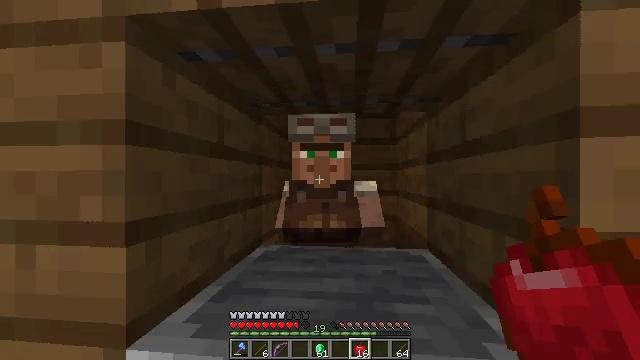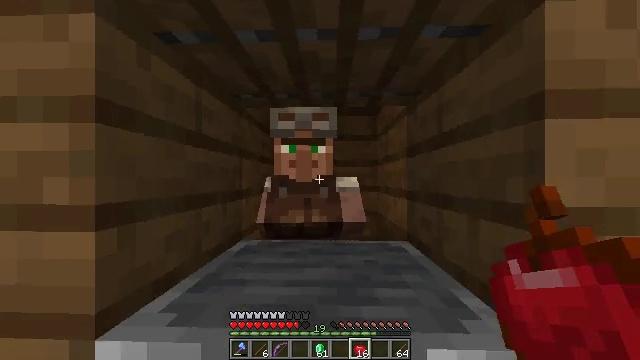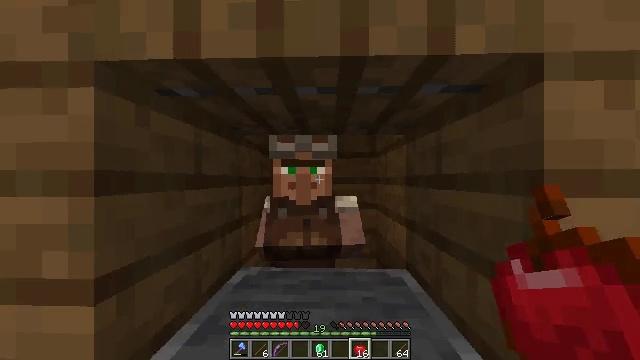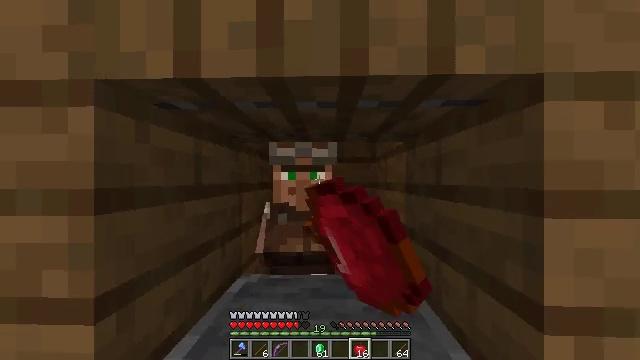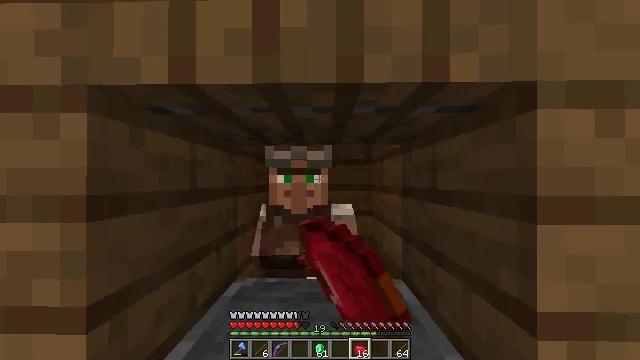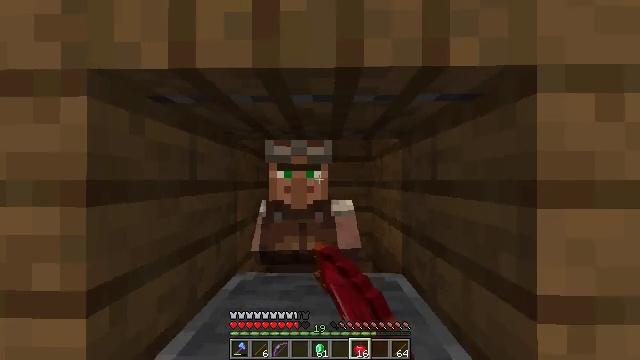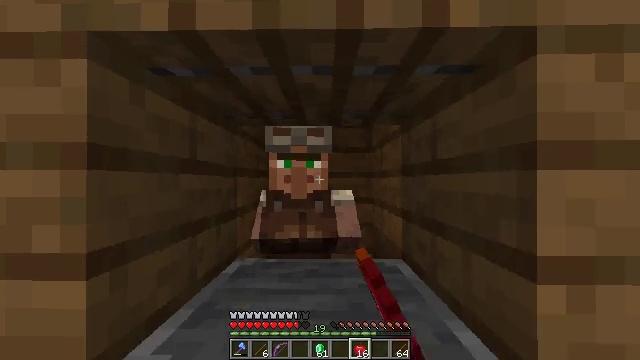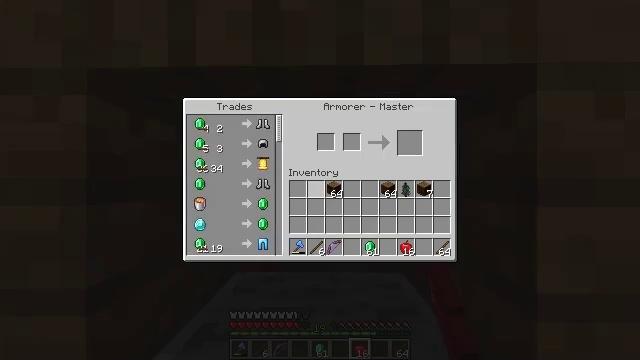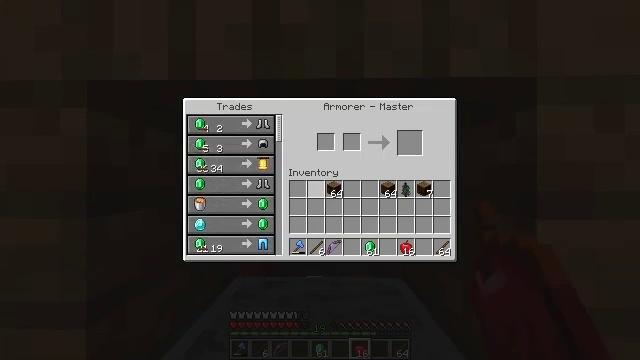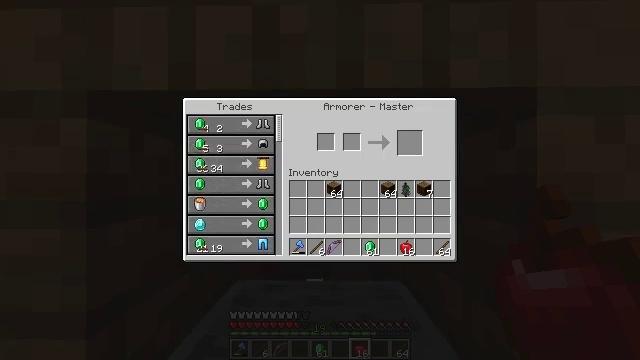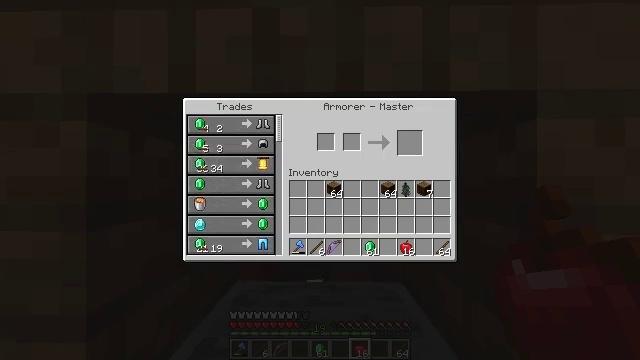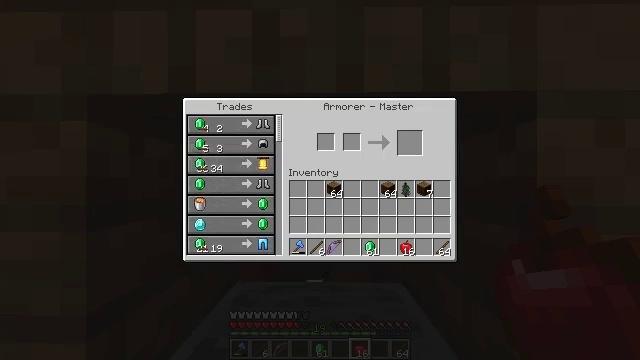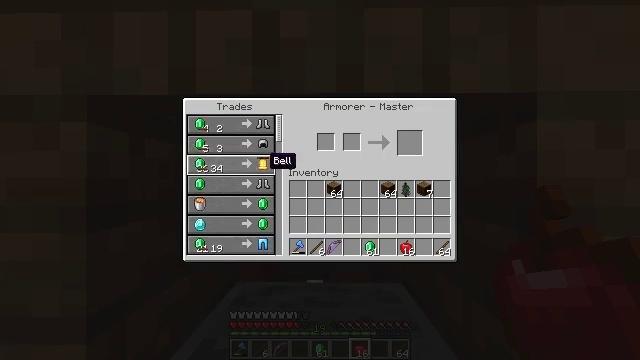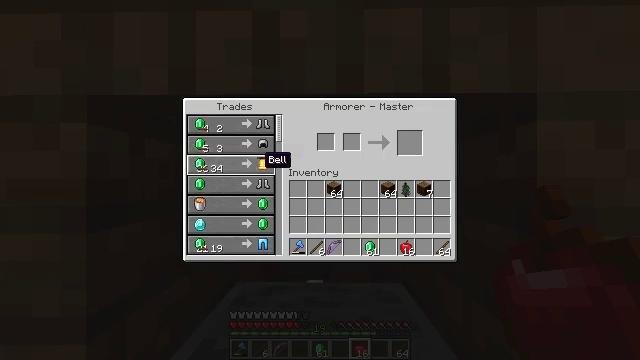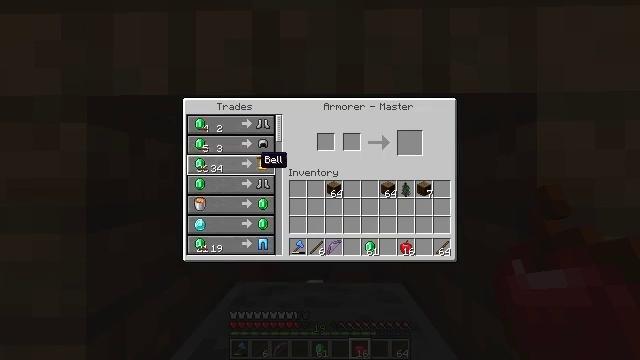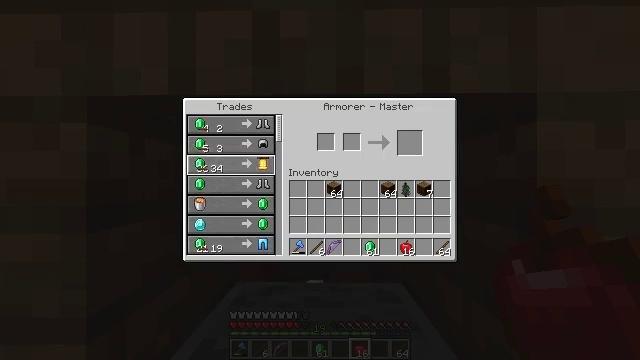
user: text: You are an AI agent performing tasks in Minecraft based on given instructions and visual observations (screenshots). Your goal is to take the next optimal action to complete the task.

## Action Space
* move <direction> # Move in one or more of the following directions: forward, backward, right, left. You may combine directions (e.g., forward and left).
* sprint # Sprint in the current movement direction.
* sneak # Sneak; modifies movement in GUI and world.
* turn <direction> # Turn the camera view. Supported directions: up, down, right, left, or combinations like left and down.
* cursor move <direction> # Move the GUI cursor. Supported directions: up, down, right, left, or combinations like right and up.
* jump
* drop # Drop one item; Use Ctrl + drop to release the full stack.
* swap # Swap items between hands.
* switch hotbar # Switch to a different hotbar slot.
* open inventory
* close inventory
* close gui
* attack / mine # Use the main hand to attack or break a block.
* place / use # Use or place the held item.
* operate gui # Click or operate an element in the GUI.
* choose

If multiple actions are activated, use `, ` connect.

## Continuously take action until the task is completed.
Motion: motion action
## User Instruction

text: Open a crafting table and craft the diamond helmet with diamonds.
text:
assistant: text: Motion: turn right
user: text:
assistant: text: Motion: use / place
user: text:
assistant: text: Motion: use / place
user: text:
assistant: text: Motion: use / place
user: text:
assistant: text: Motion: no_op
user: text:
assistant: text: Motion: no_op
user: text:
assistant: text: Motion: no_op
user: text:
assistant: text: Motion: no_op
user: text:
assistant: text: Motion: cursor move left
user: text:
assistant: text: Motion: cursor move left
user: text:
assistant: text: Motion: cursor move left
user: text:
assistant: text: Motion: cursor move left
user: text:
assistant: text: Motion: no_op
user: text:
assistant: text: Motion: no_op
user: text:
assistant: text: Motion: no_op
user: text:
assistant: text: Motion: no_op
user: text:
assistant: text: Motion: cursor move down
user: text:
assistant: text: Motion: cursor move down
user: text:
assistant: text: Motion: cursor move down
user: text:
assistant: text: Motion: no_op
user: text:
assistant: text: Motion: no_op
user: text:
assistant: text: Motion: no_op
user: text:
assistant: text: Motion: no_op
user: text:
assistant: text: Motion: no_op
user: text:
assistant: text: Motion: no_op
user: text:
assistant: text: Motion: no_op
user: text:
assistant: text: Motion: no_op
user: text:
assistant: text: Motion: no_op
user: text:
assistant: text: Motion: no_op
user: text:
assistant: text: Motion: no_op